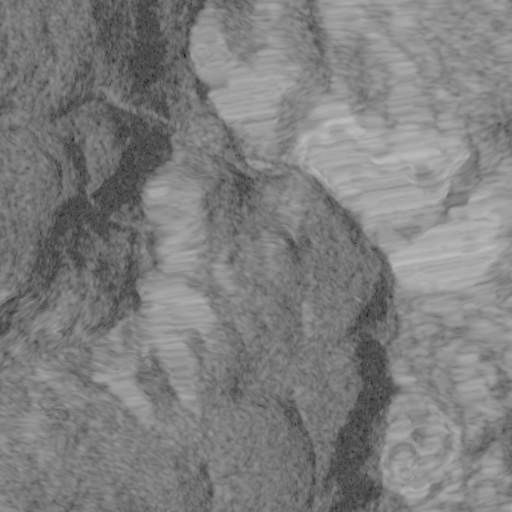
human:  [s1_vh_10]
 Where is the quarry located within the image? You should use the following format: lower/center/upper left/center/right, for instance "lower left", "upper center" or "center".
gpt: The quarry is located in the upper center of the image.
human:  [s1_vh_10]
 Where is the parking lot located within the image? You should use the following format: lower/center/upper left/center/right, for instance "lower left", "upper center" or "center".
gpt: There is no parking lot in the image.

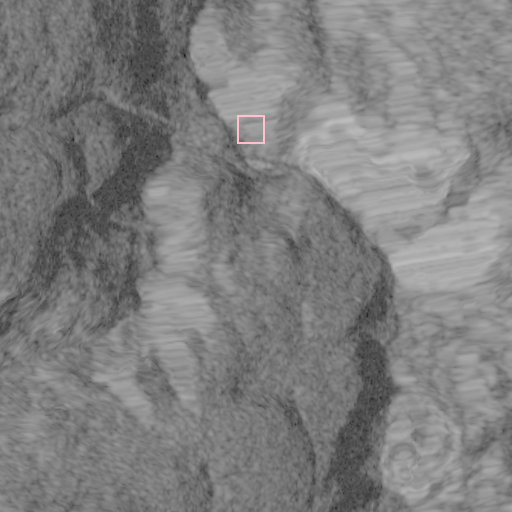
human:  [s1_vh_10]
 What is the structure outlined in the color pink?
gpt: The structure outlined in pink is a quarry.
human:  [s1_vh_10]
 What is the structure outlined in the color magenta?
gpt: There is no magenta outline.